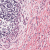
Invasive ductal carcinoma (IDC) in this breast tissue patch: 1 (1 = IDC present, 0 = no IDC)